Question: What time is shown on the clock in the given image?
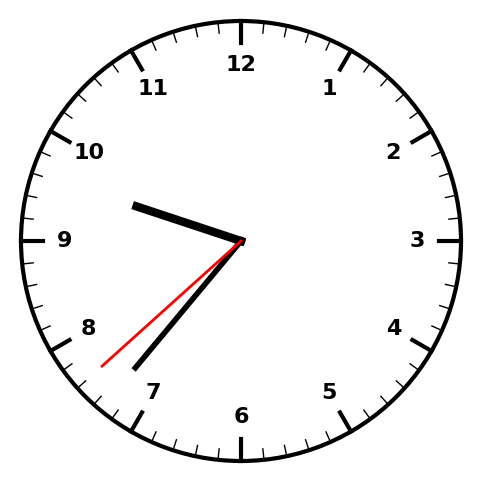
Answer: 09:36:38